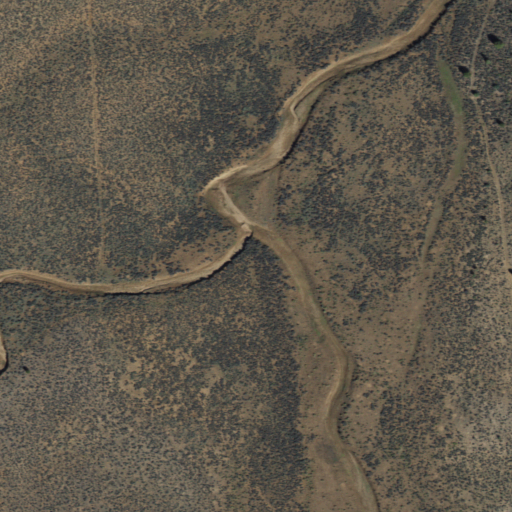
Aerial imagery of valley in Arizona named West Fork Parashant Wash containing only shrub